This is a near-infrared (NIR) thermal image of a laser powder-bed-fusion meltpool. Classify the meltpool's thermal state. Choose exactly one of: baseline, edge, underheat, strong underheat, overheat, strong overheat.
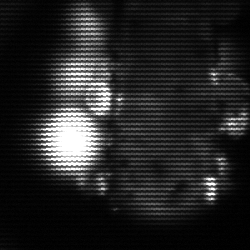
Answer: strong underheat